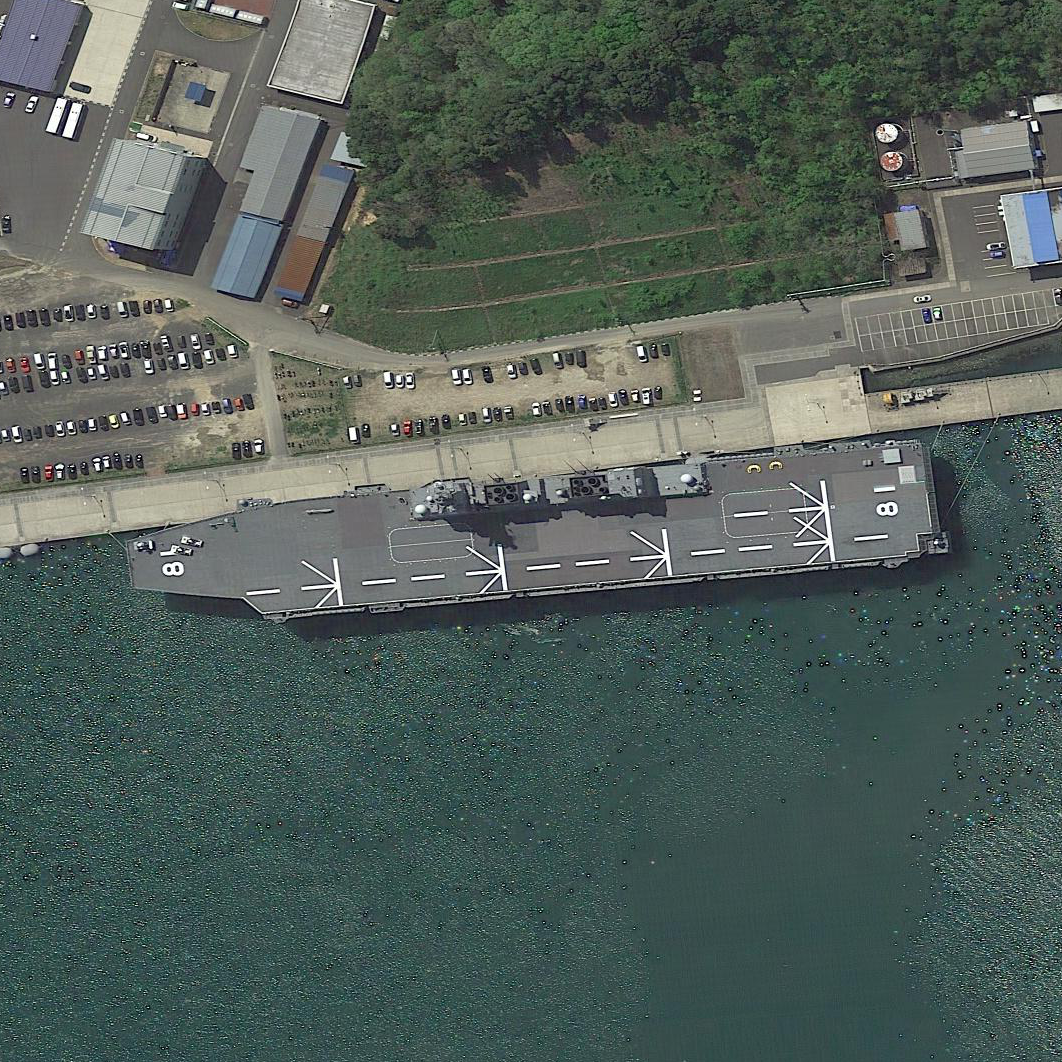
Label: Hyuga-class_helicopter_destroyer